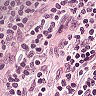
Metastatic tissue present: no